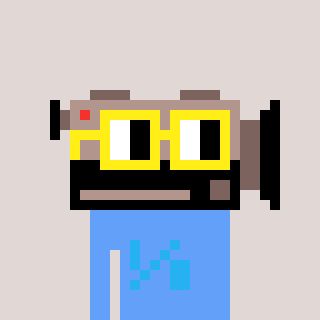
a pixel art character with square yellow glasses, a camcorder-shaped head and a blue-colored body on a warm background